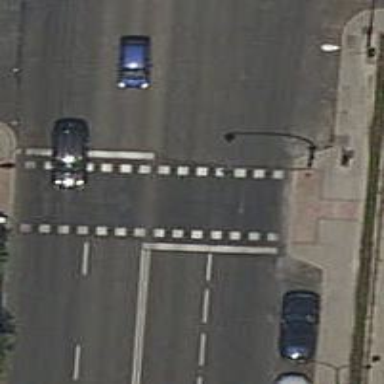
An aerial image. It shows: Marked road crossing.